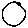
Label: circle